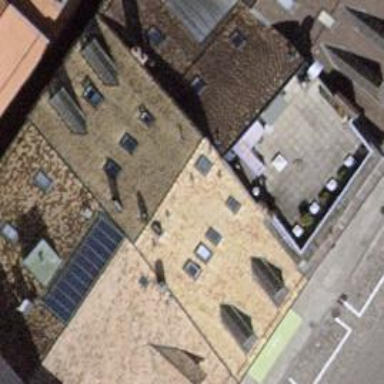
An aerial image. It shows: Gabled roof made of roof tiles on apartment building. The roof is oriented across the building.